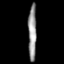
Tissue: prostate
Cell type: T cells
Senescence score: 0.3508
Nuclear area (px): 464
Mean DAPI intensity: 146.256